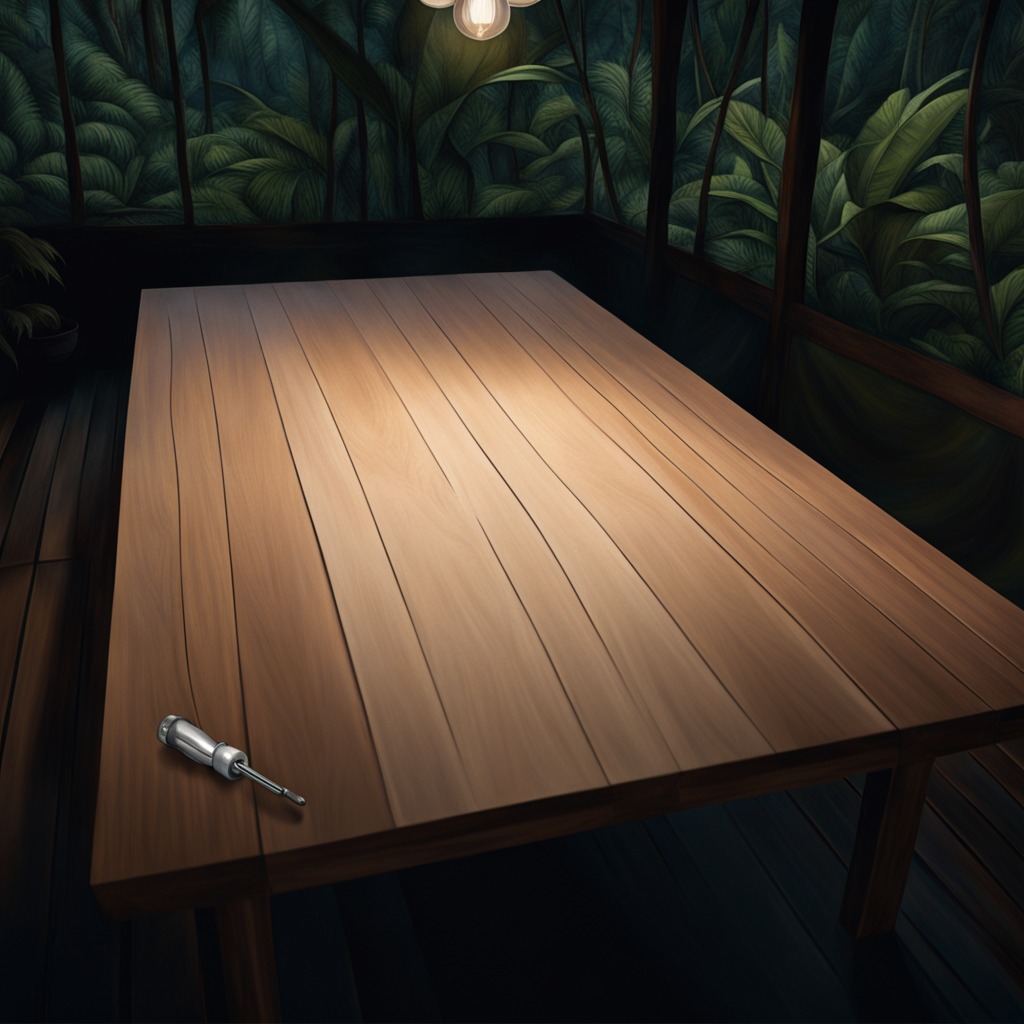
A screwdriver lying on a wooden table inside a jungle field workshop tent at night.